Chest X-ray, AP view. Patient: 68 years old, sex M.
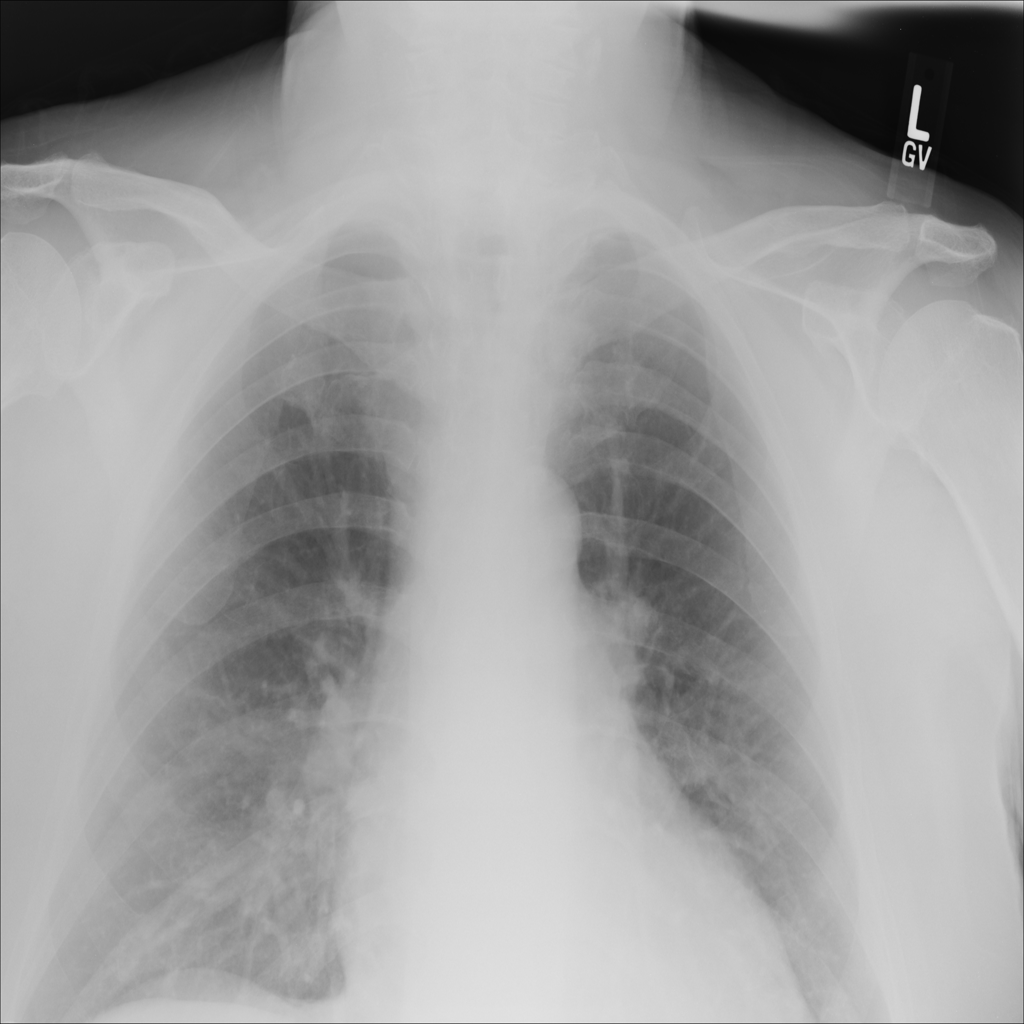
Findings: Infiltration